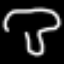
Label: mushroom